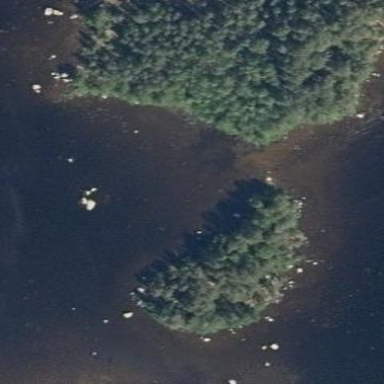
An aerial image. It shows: Islet.